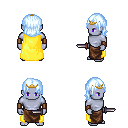
a pixel art fantasy rpg character, male body template, dark elf, purple skin, yellow cape, robe skirt, white cyan long bangs hairstyle, gold tiara, leather bracers, dagger, four views (front, back, left, right), 2x2 character sprite sheet, small pixel art, hard edges, no anti-aliasing